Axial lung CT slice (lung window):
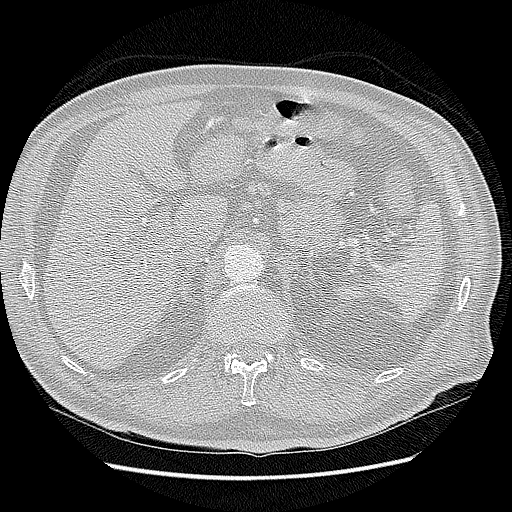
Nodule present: no